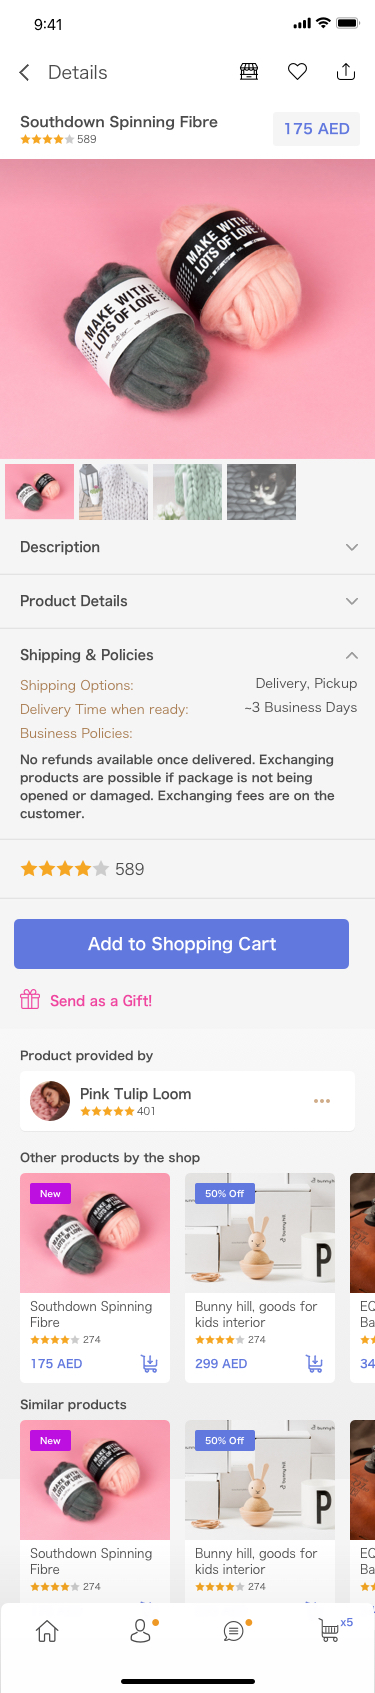
Text in this UI design:
EQ | Custom Leather Bags
340 AED
Similar products
EQ | Custom Leather Bags
340 AED
Other products by the shop
Pink Tulip Loom
401
Product provided by
Send as a Gift!
589
Shipping & Policies
Shipping Options:
Delivery Time when ready:
Business Policies:
No refunds available once delivered. Exchanging products are possible if package is not being opened or damaged. Exchanging fees are on the customer.
Delivery, Pickup
~3 Business Days
Product Details
Description
175 AED
Southdown Spinning Fibre
589
Details